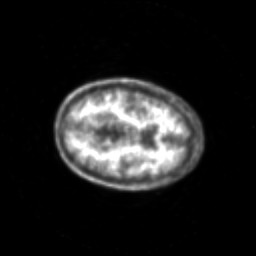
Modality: PET
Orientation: axial
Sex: female
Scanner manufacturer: siemens